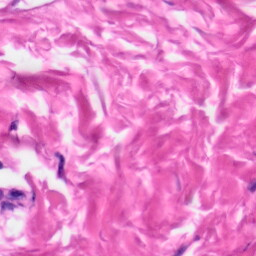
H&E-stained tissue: Skin